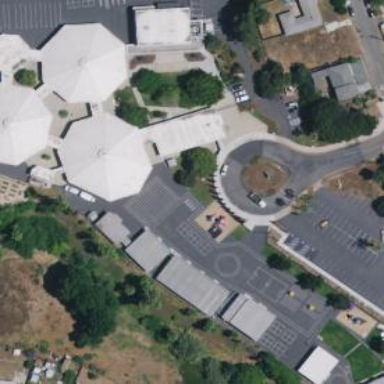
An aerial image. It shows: School.